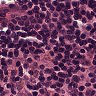
Metastatic tissue present: no